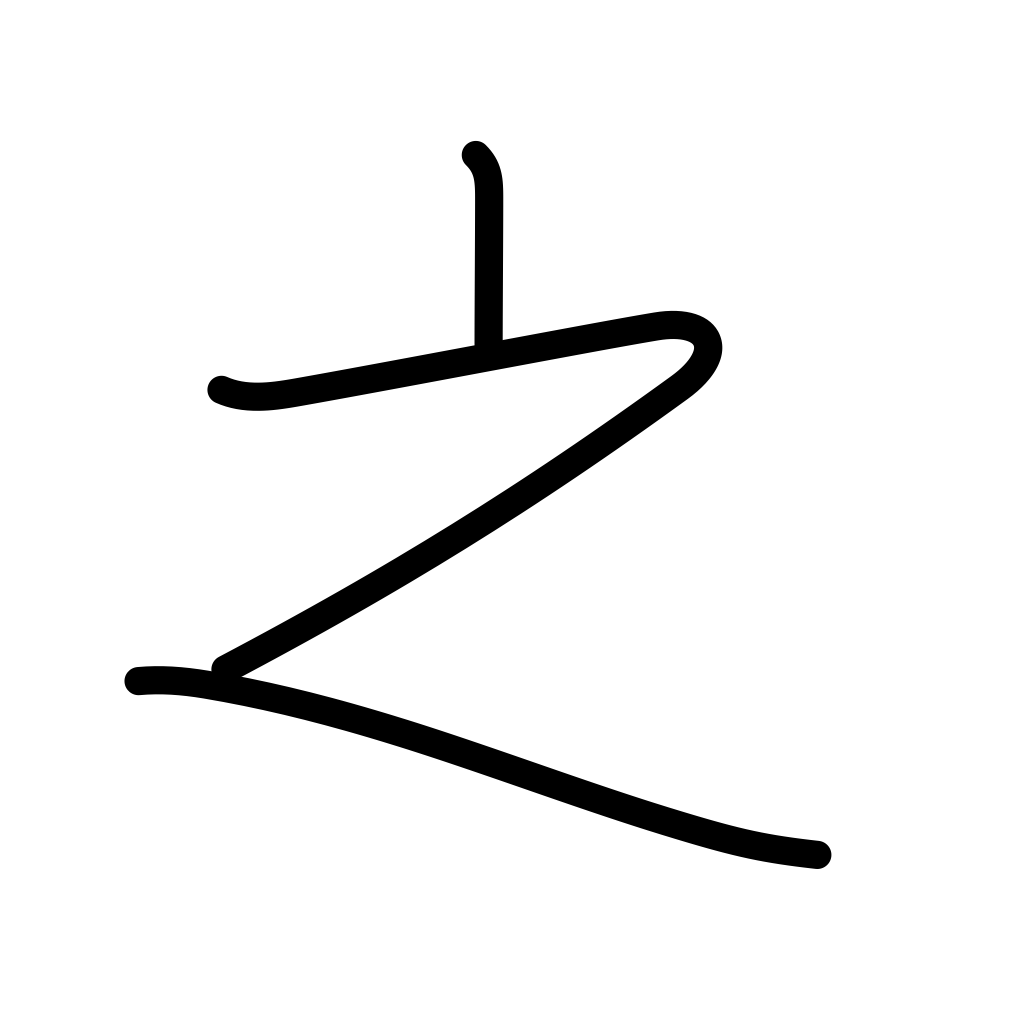
Meaning: of, this